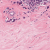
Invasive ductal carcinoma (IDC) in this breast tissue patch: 1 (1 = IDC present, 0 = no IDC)